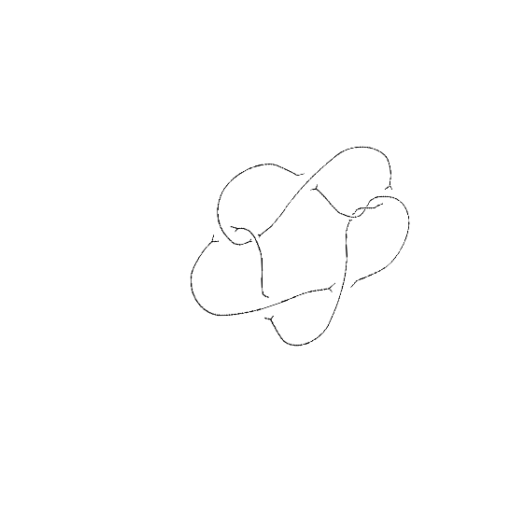
Crossing number: 8